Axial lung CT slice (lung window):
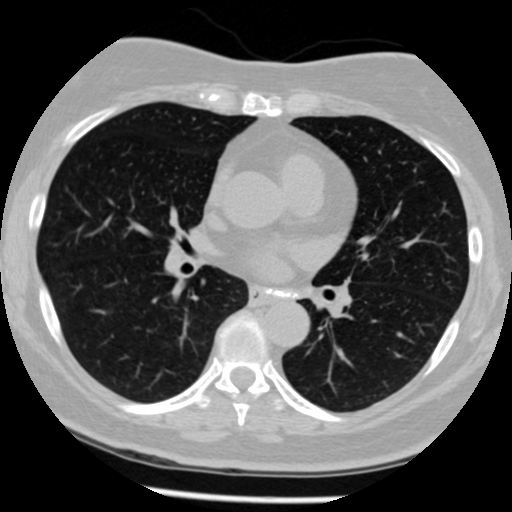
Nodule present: no